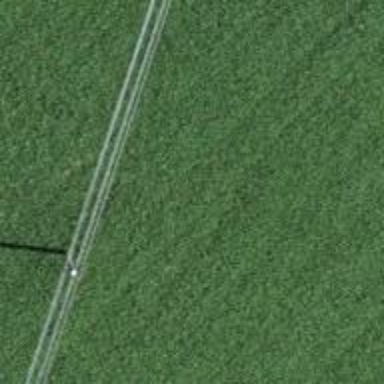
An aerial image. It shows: Power pole.